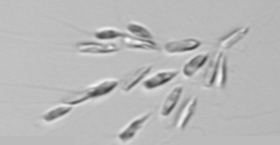
Label: Dinobryon